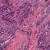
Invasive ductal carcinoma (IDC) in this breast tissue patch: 1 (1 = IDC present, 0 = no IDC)